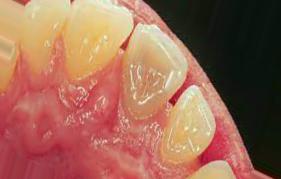
Condition: Tooth Discoloration